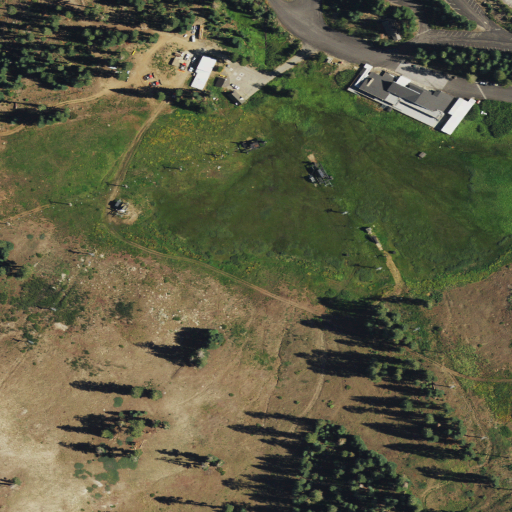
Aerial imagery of plain(s) in California named Monroe Meadows containing shrub, evergreen forest, woody wetlands, open development, medium intensity development, and high intensity development